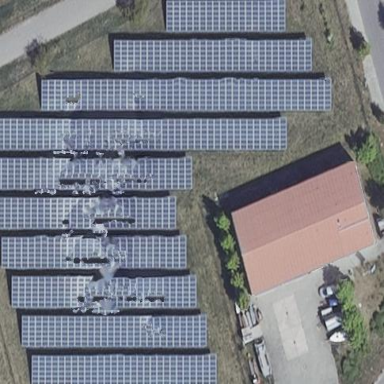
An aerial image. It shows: Solar photovoltaic panel generator enclosed by fence.